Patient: sex F, age 41
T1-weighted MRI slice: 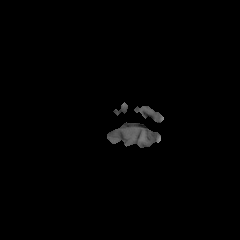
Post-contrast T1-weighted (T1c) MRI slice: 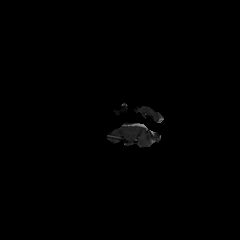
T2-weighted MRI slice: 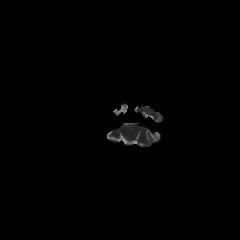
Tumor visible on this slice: no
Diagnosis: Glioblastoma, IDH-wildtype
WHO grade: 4